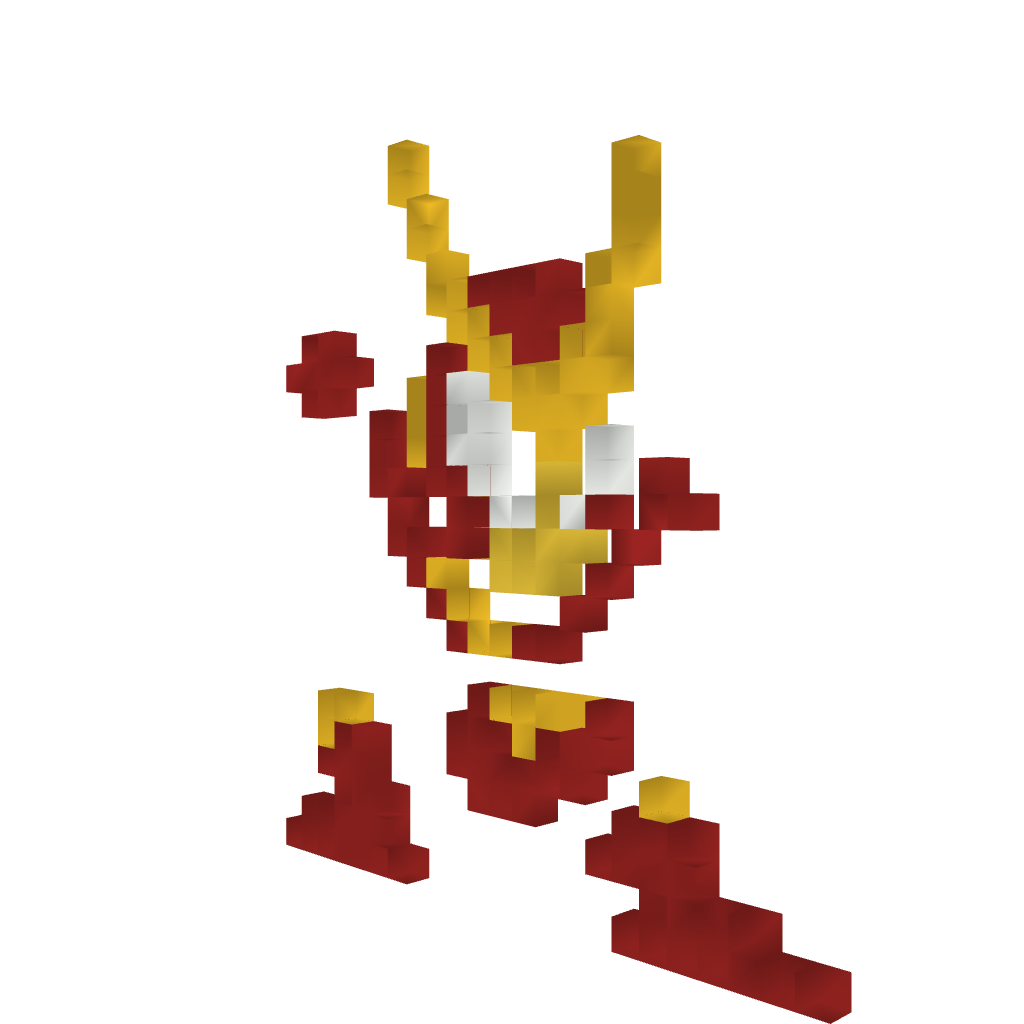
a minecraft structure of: Quickman (ErnieCIII)